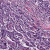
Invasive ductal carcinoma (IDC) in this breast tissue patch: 1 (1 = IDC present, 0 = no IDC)